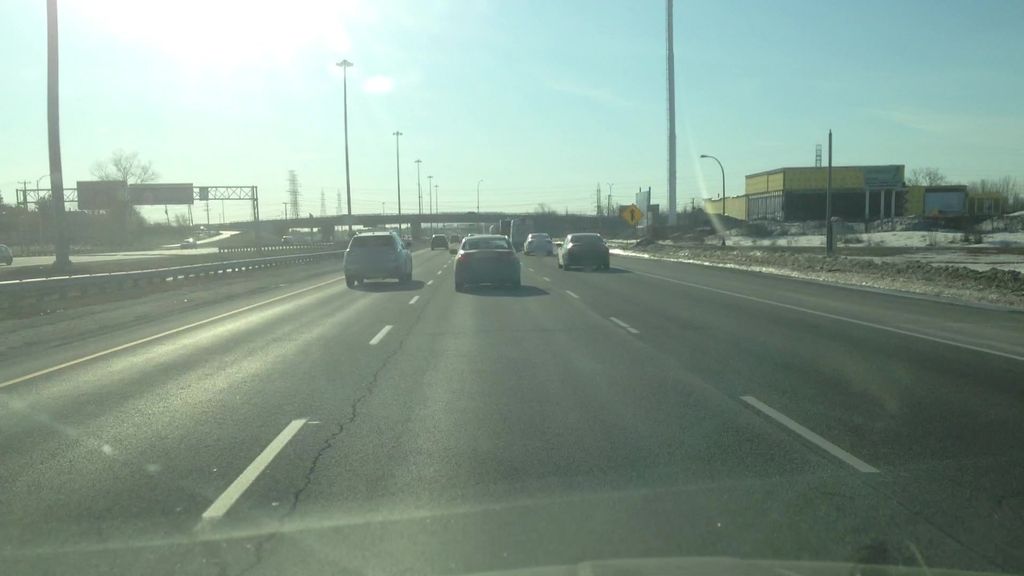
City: montreal